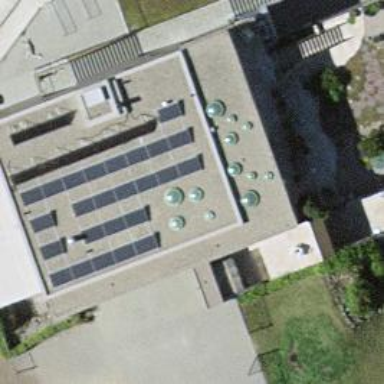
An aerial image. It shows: Solar power generator using photovoltaic method with solar photovoltaic panel types.